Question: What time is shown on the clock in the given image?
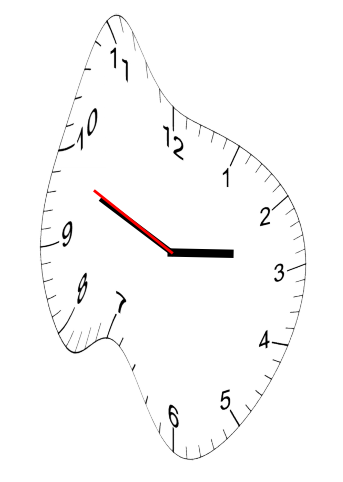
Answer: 02:48:49